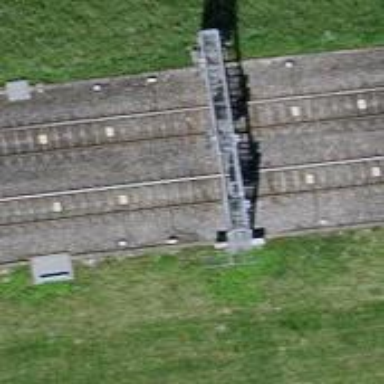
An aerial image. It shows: Railway signal.